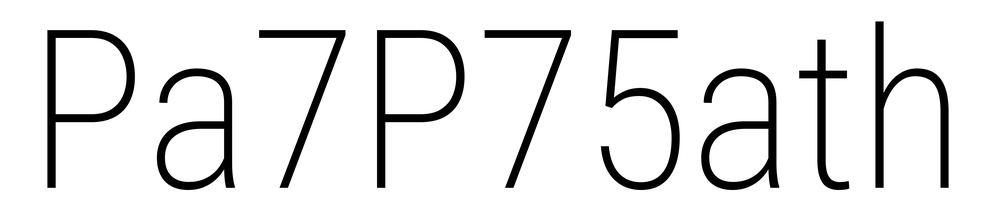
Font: Roboto_Condensed_ExtraLight